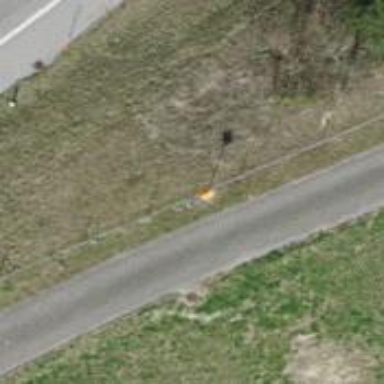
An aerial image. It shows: Pole supporting roof covering pipeline marker.